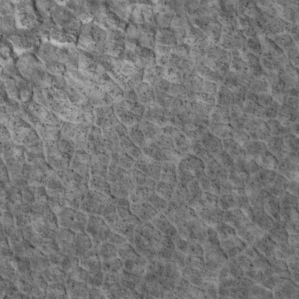
Label: non_frost